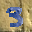
Label: 3